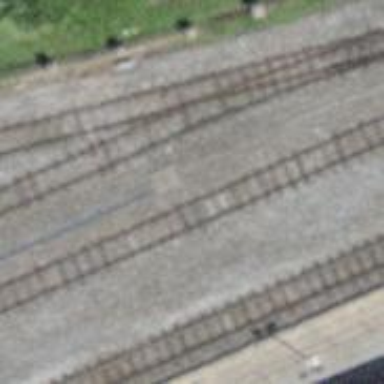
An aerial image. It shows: Narrow-gauge railway in service yard. The railway is electrified with contact line.